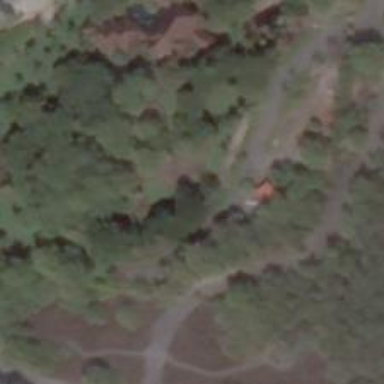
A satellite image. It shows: Driveway.